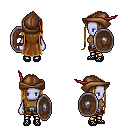
a pixel art fantasy rpg character, female body template, dark elf, purple skin, leather chest armor, gold greaves, brown extra-long hairstyle, leather cap, ghillies, shield, four views (front, back, left, right), 2x2 character sprite sheet, small pixel art, hard edges, no anti-aliasing